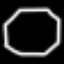
Label: octagon